Question: Im trying to make a connect four game. My 2d list prints only one 0. I've looked through many sources
Im attempting to print my 2d list "Board"
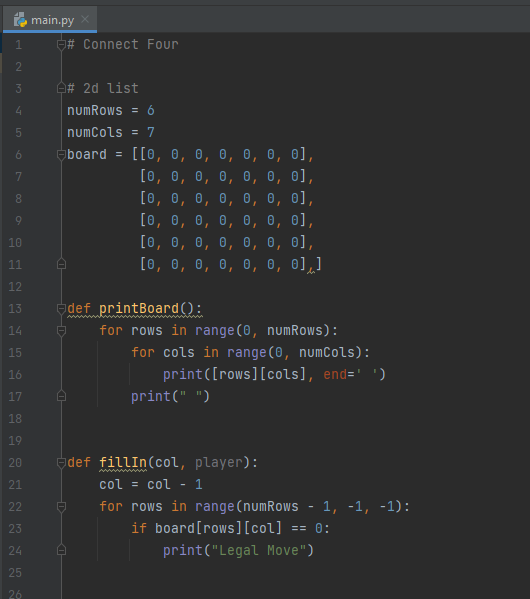
Answer: line 16:
'''
print([rows][cols], end=' ')
'''
should be
'''
print(board[rows][cols], end=' ')
'''